Question: A table cell may have content that overflows, as explained in in the <URL>:
> Any cell that has content that overflows uses the <URL>
property to determine whether to clip the overflow content.
But can that overflow be vertical? The <URL> says
> In CSS 2.1, the height of a cell box is the minimum height required by
the content.
So if I understand correctly, it shouldn't be possible. But I can make it happen on Firefox:
'''
table {
height: 0;
border: 5px solid blue;
}
td {
width: 100px;
height: 100%;
border: 5px solid red;
}
div {
height: 100%;
border: 1px solid;
background-color: yellow;
}
'''
'''
<table>
<tr>
<td>
<div>Foo</div>
<div>Bar</div>
</td>
</tr>
</table>
'''

Am I misunderstanding the spec, or is this a bug?
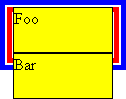
Answer: <URL> also says
> CSS 2.1 does not define how the height of table cells and table rows is calculated when their height is specified using percentage values.
And it really shows -- you get wildly different results in various browsers.
Here's what it looks like on IE:

And on Chrome:

From what I can tell:
- Chrome is calculating the minimum height required by having both 'div' elements at their minimum height required by their contents, sizing the table accordingly, and ignoring the 'height: 100%' declaration on the 'div' elements.- IE and Firefox size the table in much the same way as Chrome, but then they choose to apply the 'height: 100%' on the 'div' elements instead. This results in the overflow you describe.- IE does something funky where it expands the first 'div' upwards, seemingly ignoring baselines altogether despite the fact that the 'div' elements are block-level, not inline-level.
Since this is undefined behavior, particularly the kind that deals with percentage heights, it's hard to say if any of the browsers are either correct or wrong in this specific situation. I suspect you're more likely, though still not guaranteed, to get a satisfactory answer to your original question by specifying fixed heights on your table cells instead.